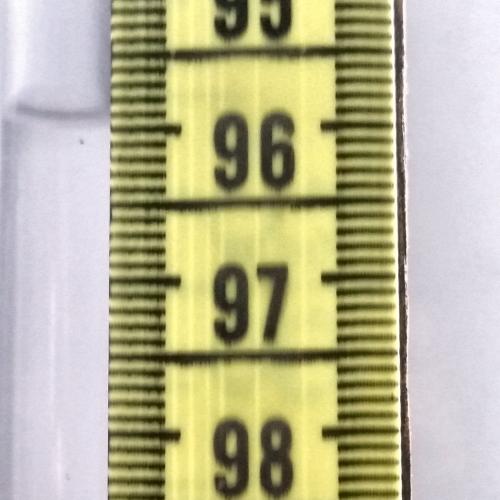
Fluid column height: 95.9 cm